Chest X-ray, PA view. Patient: 63 years old, sex M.
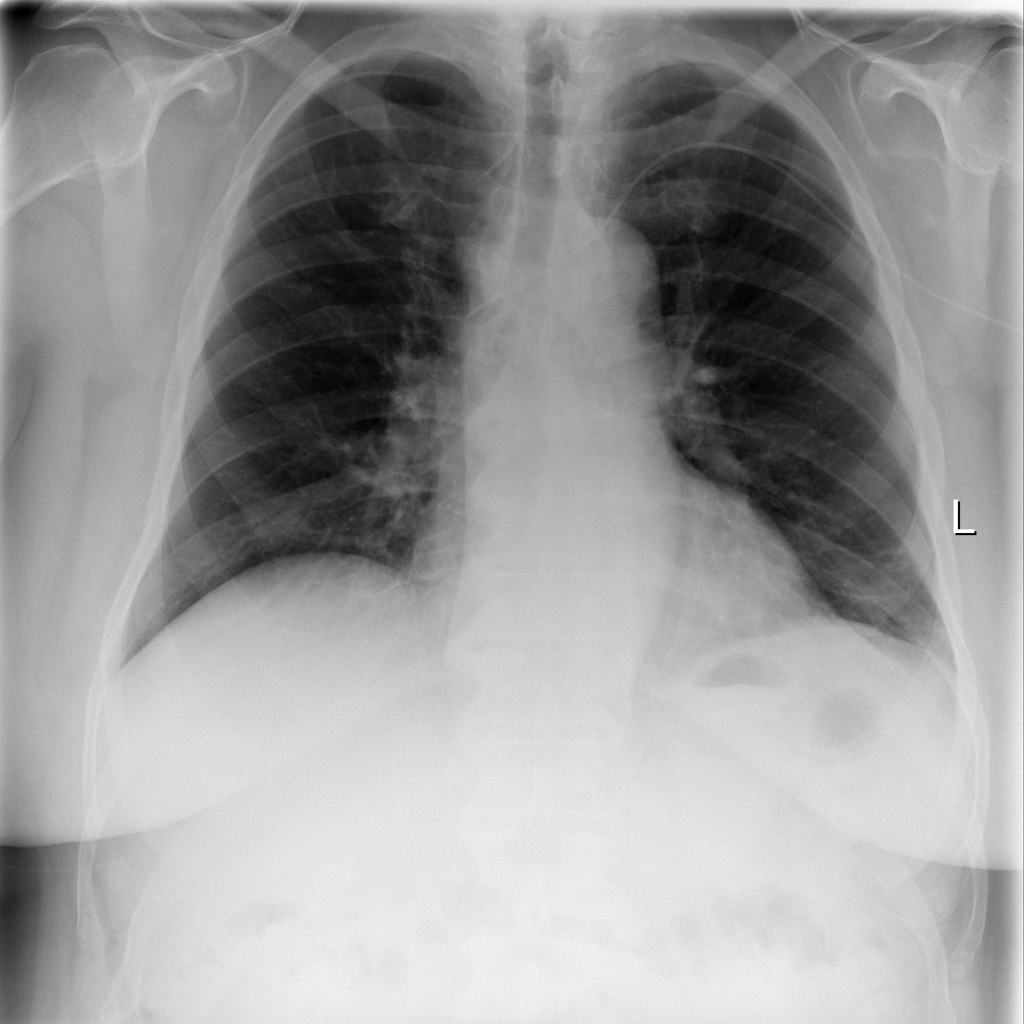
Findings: No Finding